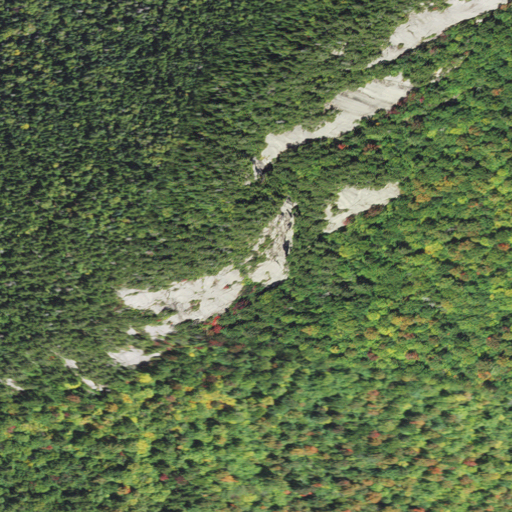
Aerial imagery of cliff(s) in New Hampshire named Greens Cliff containing deciduous forest, mixed forest, evergreen forest, and shrub